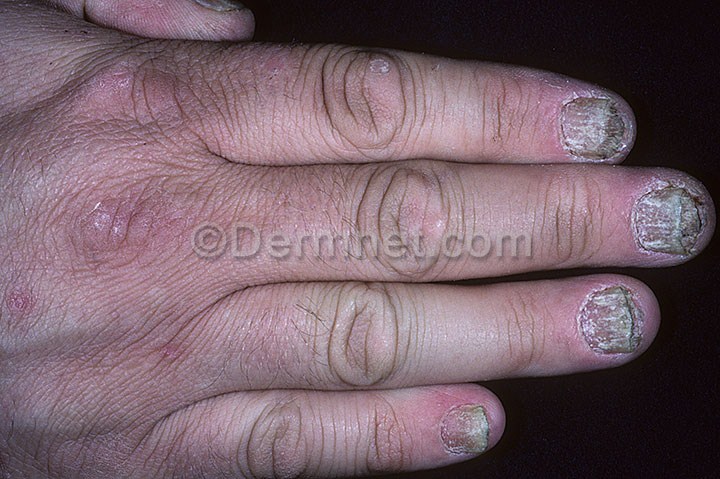
Disease: Psoriasis pictures Lichen Planus and related diseases